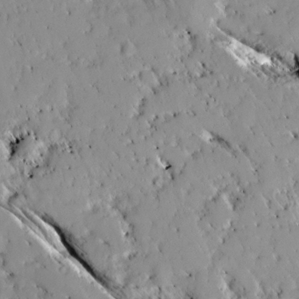
Label: non_frost